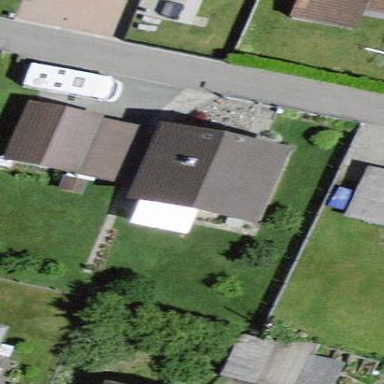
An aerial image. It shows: Detached building.